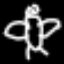
Label: angel